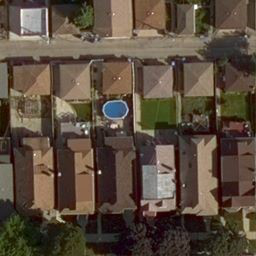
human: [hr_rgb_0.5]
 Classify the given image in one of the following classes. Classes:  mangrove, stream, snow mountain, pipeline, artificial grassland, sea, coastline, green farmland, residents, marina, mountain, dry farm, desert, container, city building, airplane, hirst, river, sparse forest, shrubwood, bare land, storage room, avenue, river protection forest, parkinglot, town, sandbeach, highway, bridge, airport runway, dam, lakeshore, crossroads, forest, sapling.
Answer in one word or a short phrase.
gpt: residents